Field crop: maize
Growth stage: 2
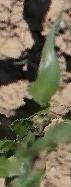
Species: maize